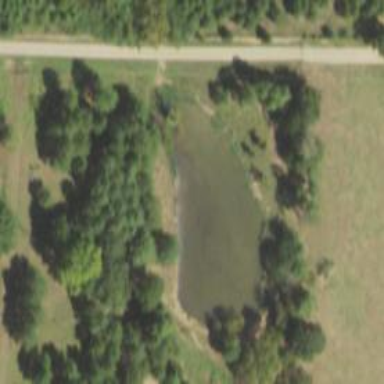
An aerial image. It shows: Pond surrounded by natural water.